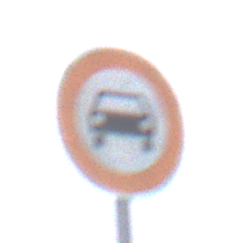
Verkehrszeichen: VerbotKraftwagen
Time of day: MorningAfternoon
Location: Outdoor (RoadRail)
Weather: Overcast
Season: NotSpecified
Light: Natural